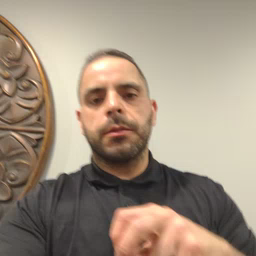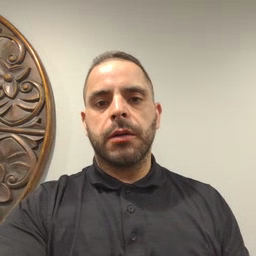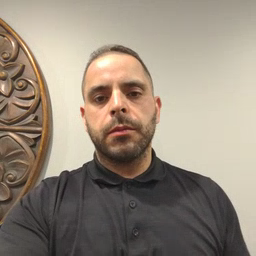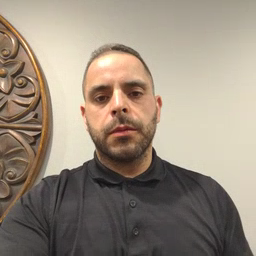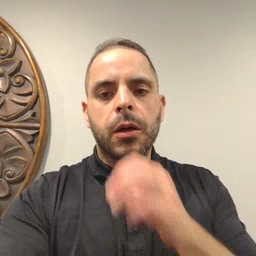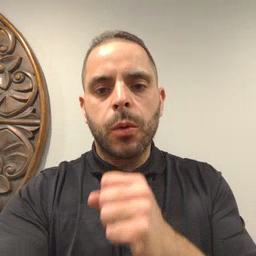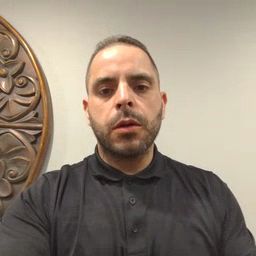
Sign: old